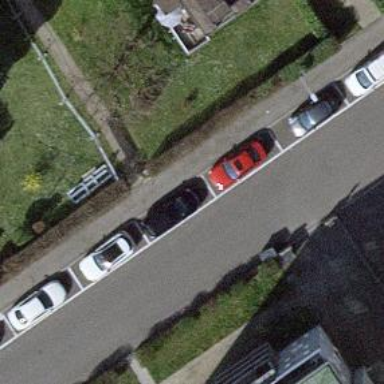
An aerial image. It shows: Parking available on the street side.